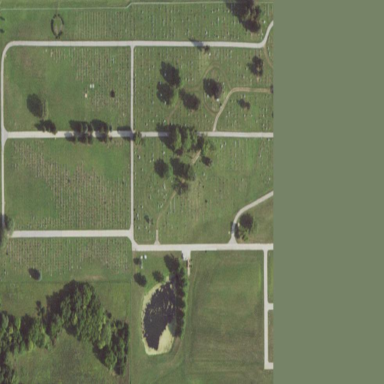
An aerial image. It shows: Cemetery.